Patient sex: F
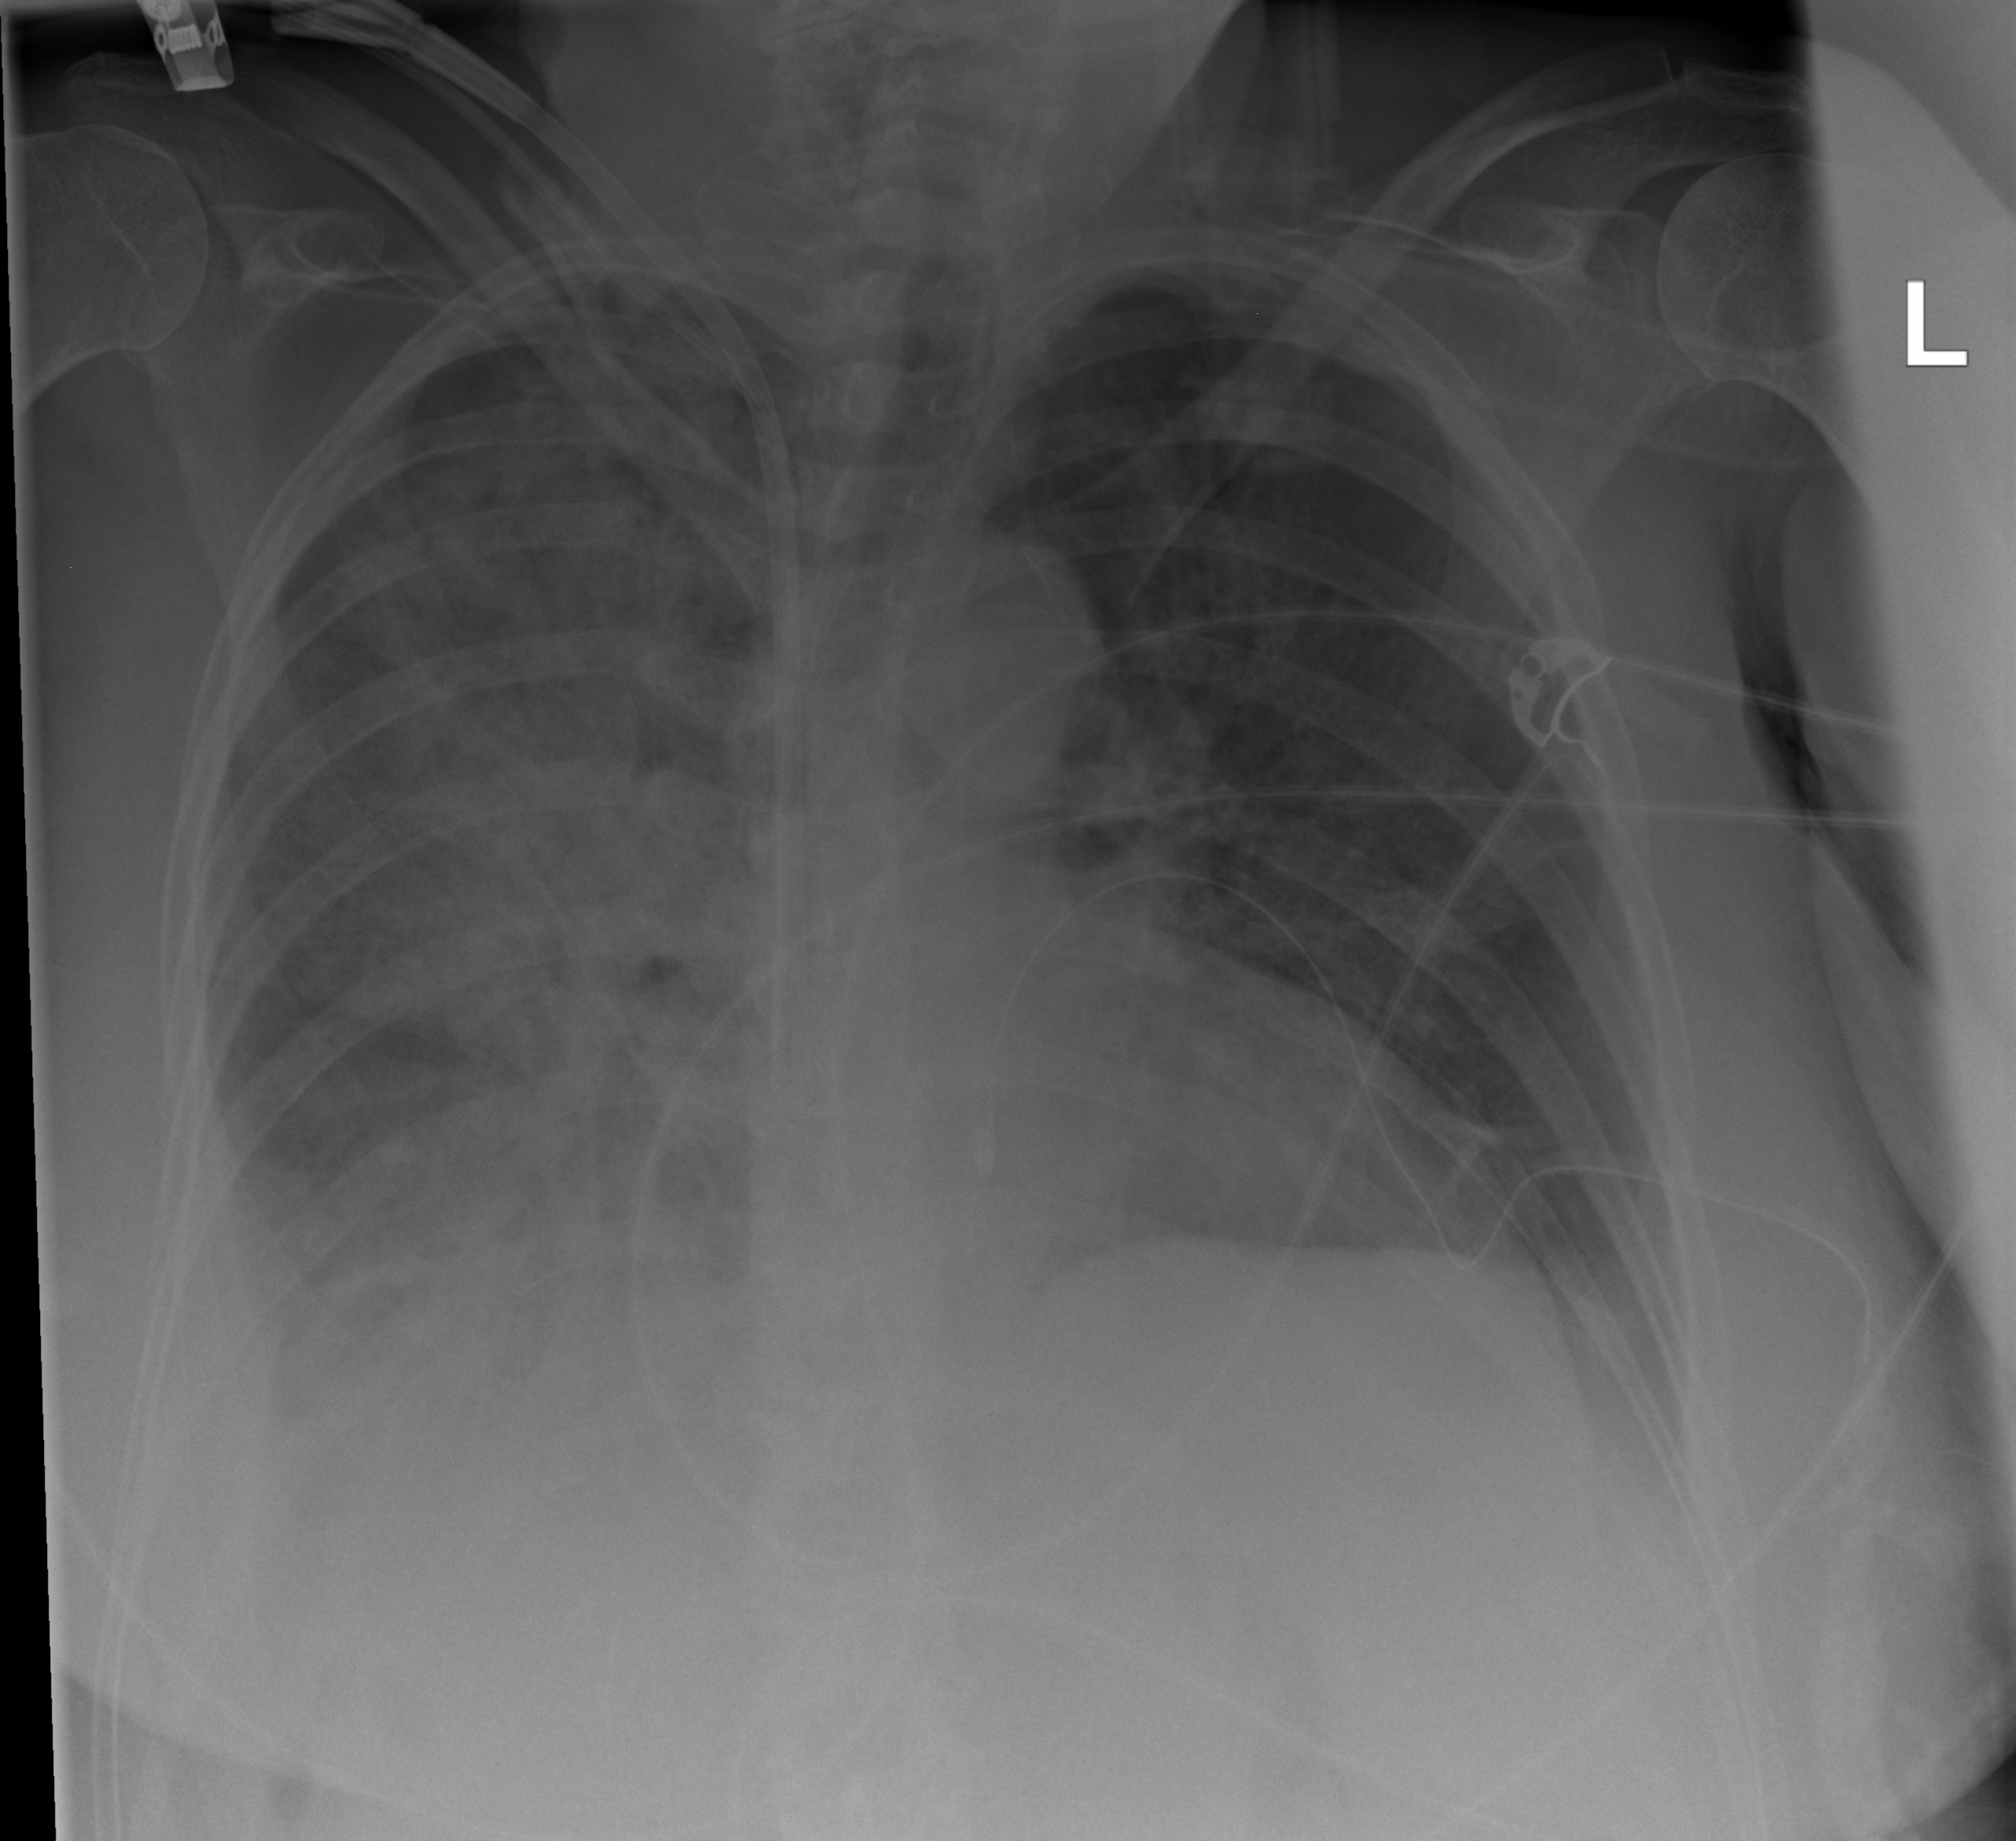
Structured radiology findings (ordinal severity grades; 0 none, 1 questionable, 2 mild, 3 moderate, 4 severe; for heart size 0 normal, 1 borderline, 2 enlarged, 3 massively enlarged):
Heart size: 1
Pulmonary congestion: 2
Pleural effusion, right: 3
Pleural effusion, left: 3
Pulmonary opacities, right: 3
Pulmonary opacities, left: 2
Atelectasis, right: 2
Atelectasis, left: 2